Field crop: maize
Growth stage: 2
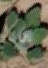
Species: chenopodium